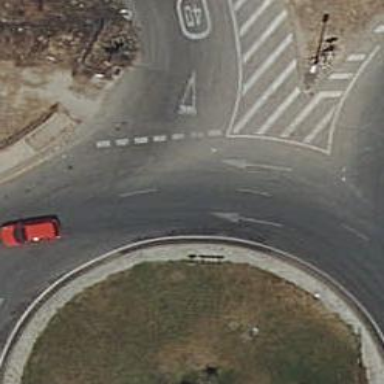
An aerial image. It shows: Road with "give way" sign.